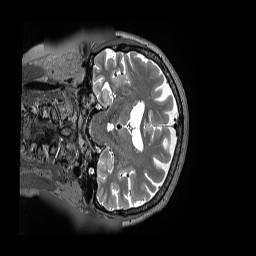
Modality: T2w
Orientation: coronal
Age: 60
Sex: male